Contrast-enhanced CT slice 78 of 98
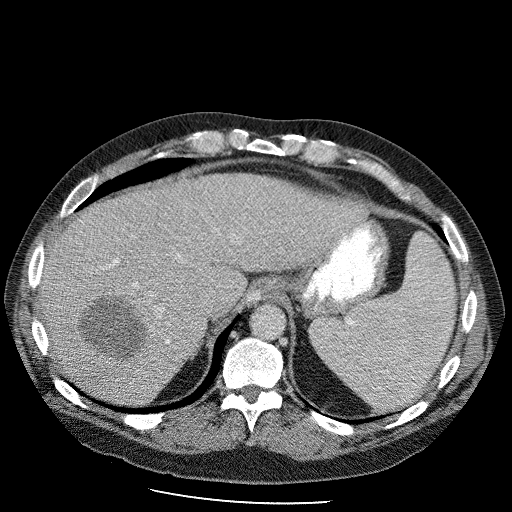
Segmented voxel counts for this case:
Liver: 1838086 voxels
Tumor mass: 69504 voxels
Portal vein: 2926 voxels
Abdominal aorta: 1866 voxels